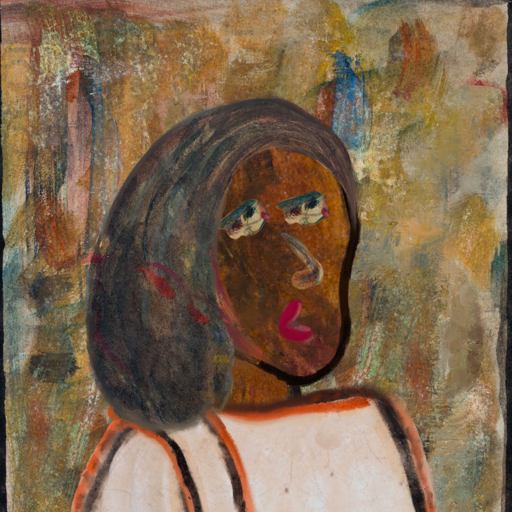
Background: Pipe, Head And Neck Side: Mosgoul, Face Side: Pipe, Bust: Roy_Bahadur, Hair Side: Gypsy_Mother, Head Accessory: Blank, Second Necklace: Blank, Necklace: Blank, Baby: Blank